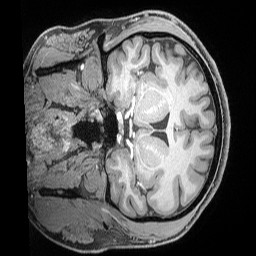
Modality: T1w
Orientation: coronal
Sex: male
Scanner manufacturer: siemens
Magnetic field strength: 3 T
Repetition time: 2.53 s
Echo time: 0.00169 s